Question: I was studying assert, so wrote the following code
'''
public class AssertionDemo
{
static
{
int i=7;
assert i>10:i;
}
public static void main(String args[])
{
int i=8;
assert (i<10):8;
assert (i>10):9;
}
}
'''
Before Console Output, i get the following dialog box

'''
Exception in thread "main" java.lang.AssertionError: 7
at logicBuliding.AssertionDemo.<clinit>(AssertionDemo.java:8)
'''
What is up with the dialog box?
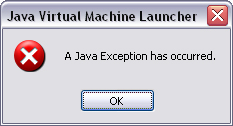
Answer: I suspect this isn't specifically about assertions - it's just about a failure to even get to the 'main' method when starting an application. In most cases that would indicate a pretty serious error, and the launcher code may not have much information easily to hand about exactly how far it got. Showing a dialog box is probably safer than relying on the console already being hooked up (given that we're definitely in a bad situation).
Here's a slightly simpler program which behaves the same way:
'''
public class Test {
static {
if (true) {
throw new RuntimeException("Bang!");
}
}
public static void main(String[] args) {
}
}
'''
You don't need Eclipse to demonstrate this - just using 'javaw' will give the same effect, <URL>. Running with 'java' from a command line just shows the exception though, for me:
'''
c:\Users\Jon\Test>java Test
Exception in thread "main" java.lang.ExceptionInInitializerError
Caused by: java.lang.RuntimeException: Bang!
at Test.<clinit>(Test.java:4)
'''